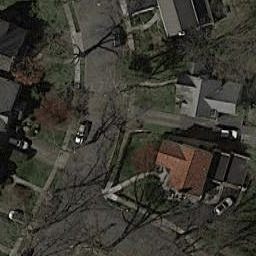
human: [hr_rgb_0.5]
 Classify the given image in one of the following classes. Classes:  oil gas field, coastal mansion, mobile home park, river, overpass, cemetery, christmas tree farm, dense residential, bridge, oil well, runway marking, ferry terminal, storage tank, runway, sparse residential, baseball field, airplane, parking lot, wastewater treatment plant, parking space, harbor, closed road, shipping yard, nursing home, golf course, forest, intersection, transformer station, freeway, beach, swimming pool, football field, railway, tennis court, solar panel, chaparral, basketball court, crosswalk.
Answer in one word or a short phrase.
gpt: sparse residential